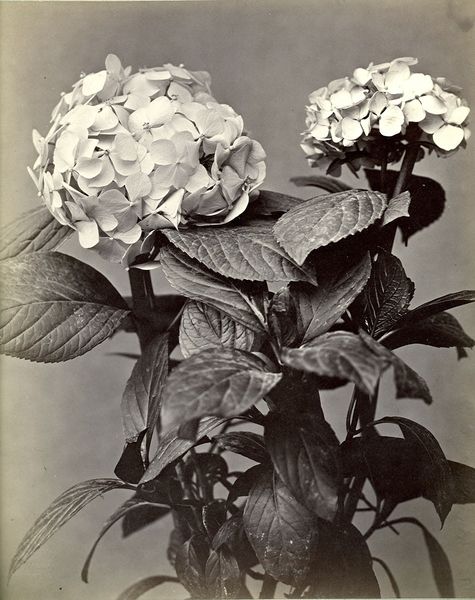
Titel: 85. Hortensia
Künstler: Constant Alexandre Famin
Standort: Hamburg
Institution: Museum für Kunst und Gewerbe Hamburg
Schlagwörter: blume, pflanzen, stillleben, vegetation, foto, fotografie, photographie, blumenstillleben, photo, karton, hortensie, albumin, lichtbild, naturfotografie, sachfotografie, bildwerke, pflanzenabbildung, angewandte und bildende kunst, hessische systematik, tierfotografie, naturphotographie, tierphotographie, schwarzweißpositivverfahren, silbersalzverfahren, schwarzweißfotografie, objektstudien, sachphotographie, albuminpapier, früchtestillleben, blumenstück